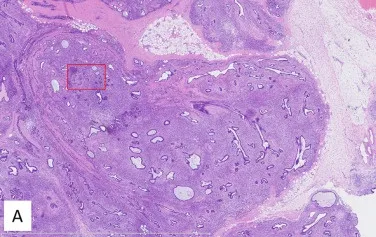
(A) Low power, the tumor lacked obvious leaflike processes while it partially retained the lobular architecture. The tumor infiltrated peripheral tissues, including fat (right middle margin).
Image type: pathology (h&e)